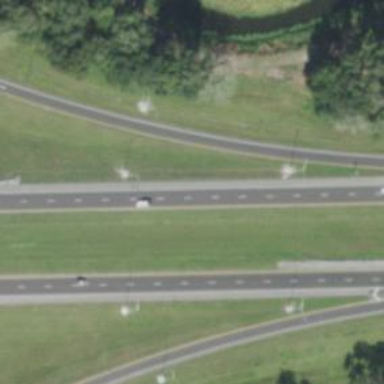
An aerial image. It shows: Diamond junction with asphalt motorway link.